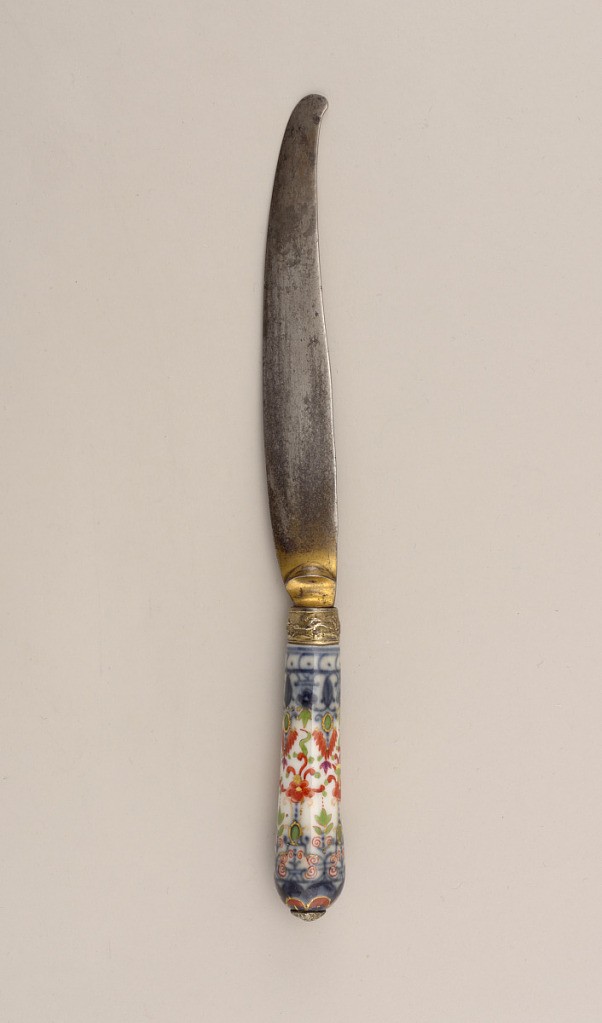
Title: Knife with Porcelain Handle (One of a Pair)
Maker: Meissen Porcelain Manufactory, German, active from 1710 to the present
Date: ca. 1750
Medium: hard paste porcelain, vitreous enamel, steel, gold
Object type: knife
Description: Saber-shaped blade with drop bolster. Ferrule engraved with animals and flowers; ferrule and bolster both gilded. Porcelain handle tapering, round in section. Floral pattern in blue, red, green, yellow and purple on a white ground. Button cap on top of handle.